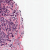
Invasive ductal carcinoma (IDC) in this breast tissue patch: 1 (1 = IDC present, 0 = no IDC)